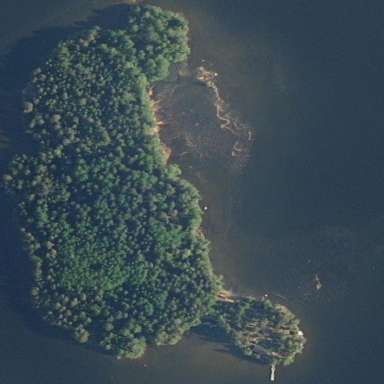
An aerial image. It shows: Island covered with woodland.